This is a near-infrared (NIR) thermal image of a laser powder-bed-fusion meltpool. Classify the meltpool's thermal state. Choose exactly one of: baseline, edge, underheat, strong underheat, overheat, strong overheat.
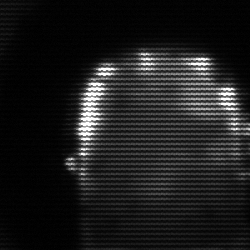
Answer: baseline